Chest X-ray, PA view. Patient: 46 years old, sex M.
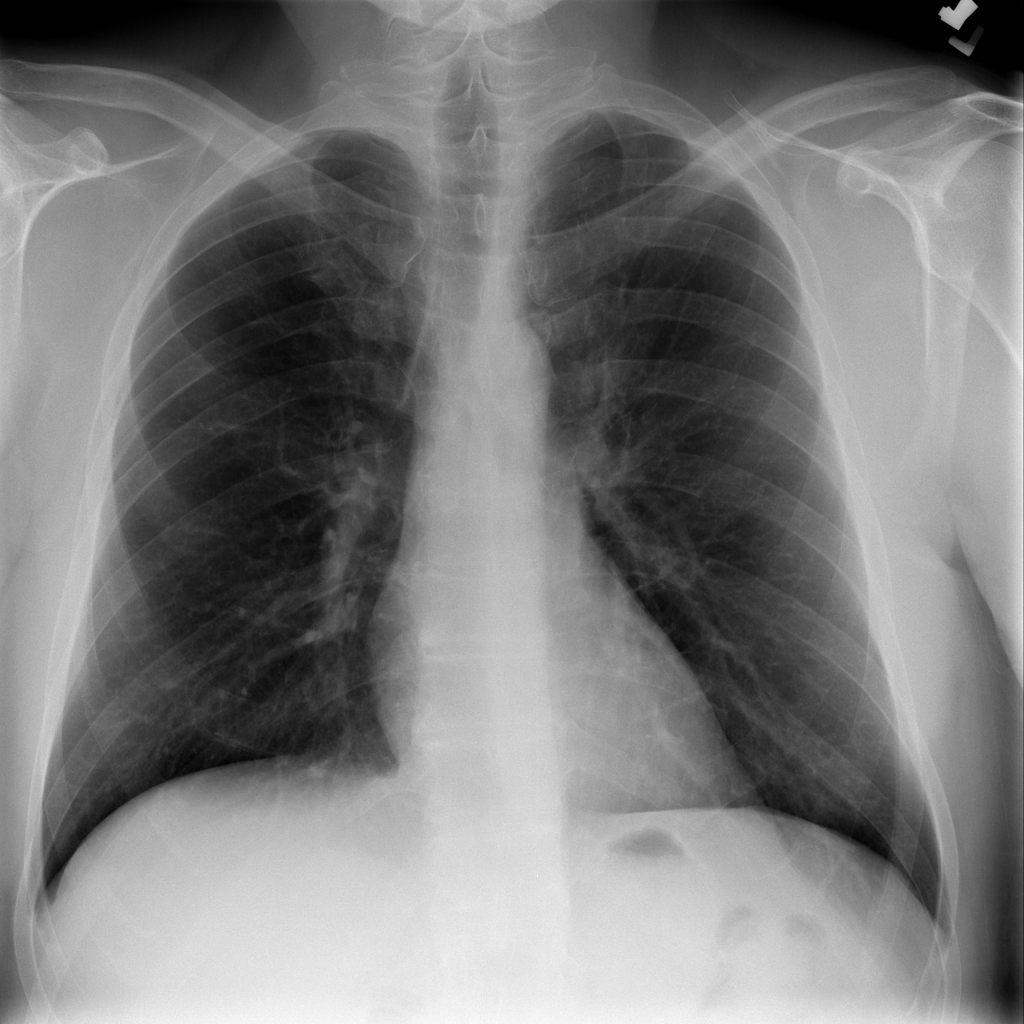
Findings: No Finding